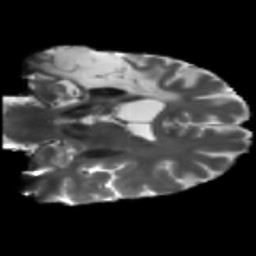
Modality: T2w
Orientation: coronal
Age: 43
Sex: male
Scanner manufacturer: siemens
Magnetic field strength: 3 T
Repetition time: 5.25 s
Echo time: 0.08 s